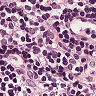
Metastatic tissue present: no